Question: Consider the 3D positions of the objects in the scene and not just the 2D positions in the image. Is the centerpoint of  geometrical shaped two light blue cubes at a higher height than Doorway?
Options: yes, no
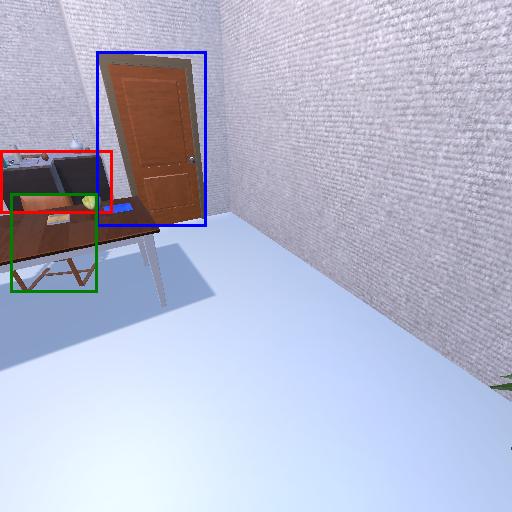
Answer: yes